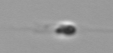
Label: flagellate_morphotype3